Question: What is the value of this measurement?
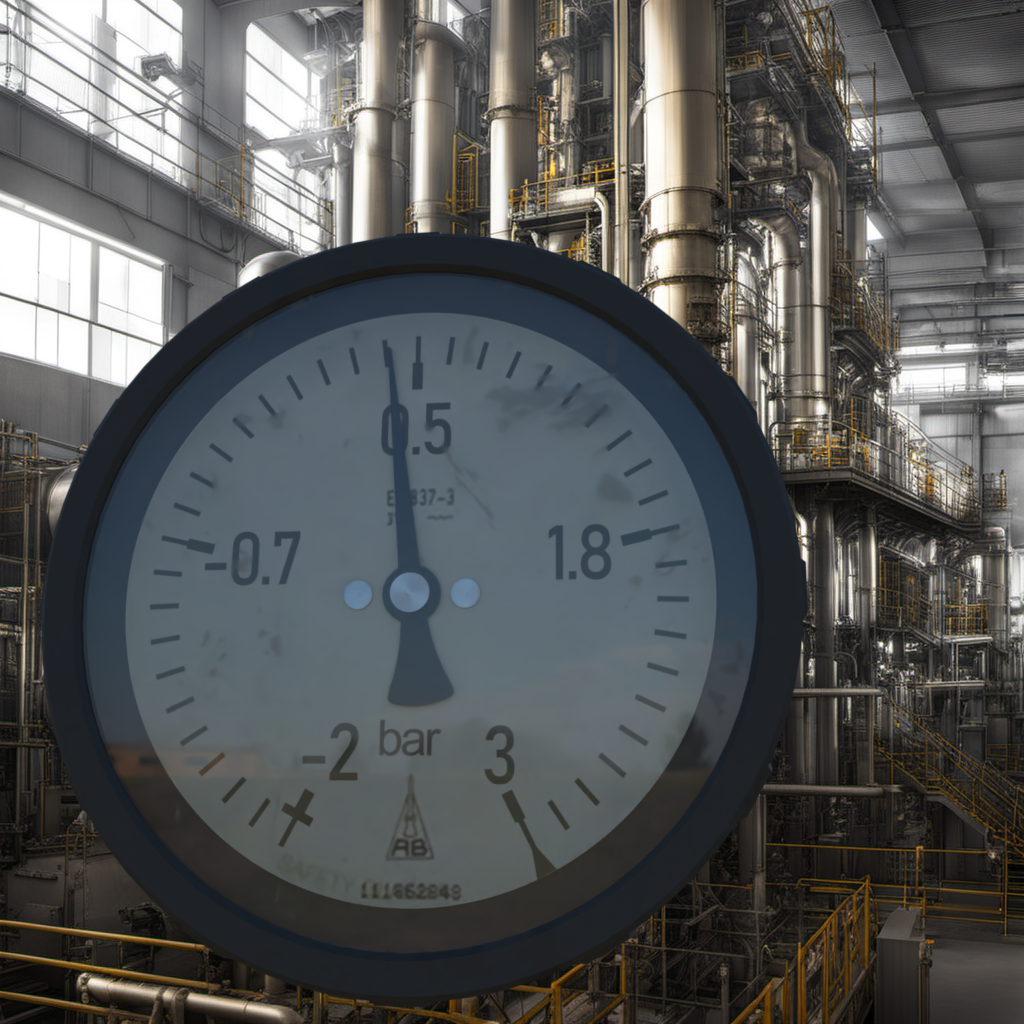
Answer: The result is 0.39
Question: What is the reading range of the measurement in the image?
Answer: The range is from -2 to 3
Question: What is the minimum and maximum value of this measurement?
Answer: The minimum value is -2 and the maximum value is 3